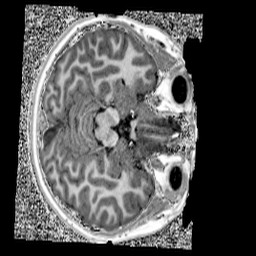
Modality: UNIT1
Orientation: axial
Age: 11
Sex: female
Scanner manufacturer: siemens
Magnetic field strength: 3 T
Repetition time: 4 s
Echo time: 0.00303 s